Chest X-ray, PA view. Patient: 63 years old, sex M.
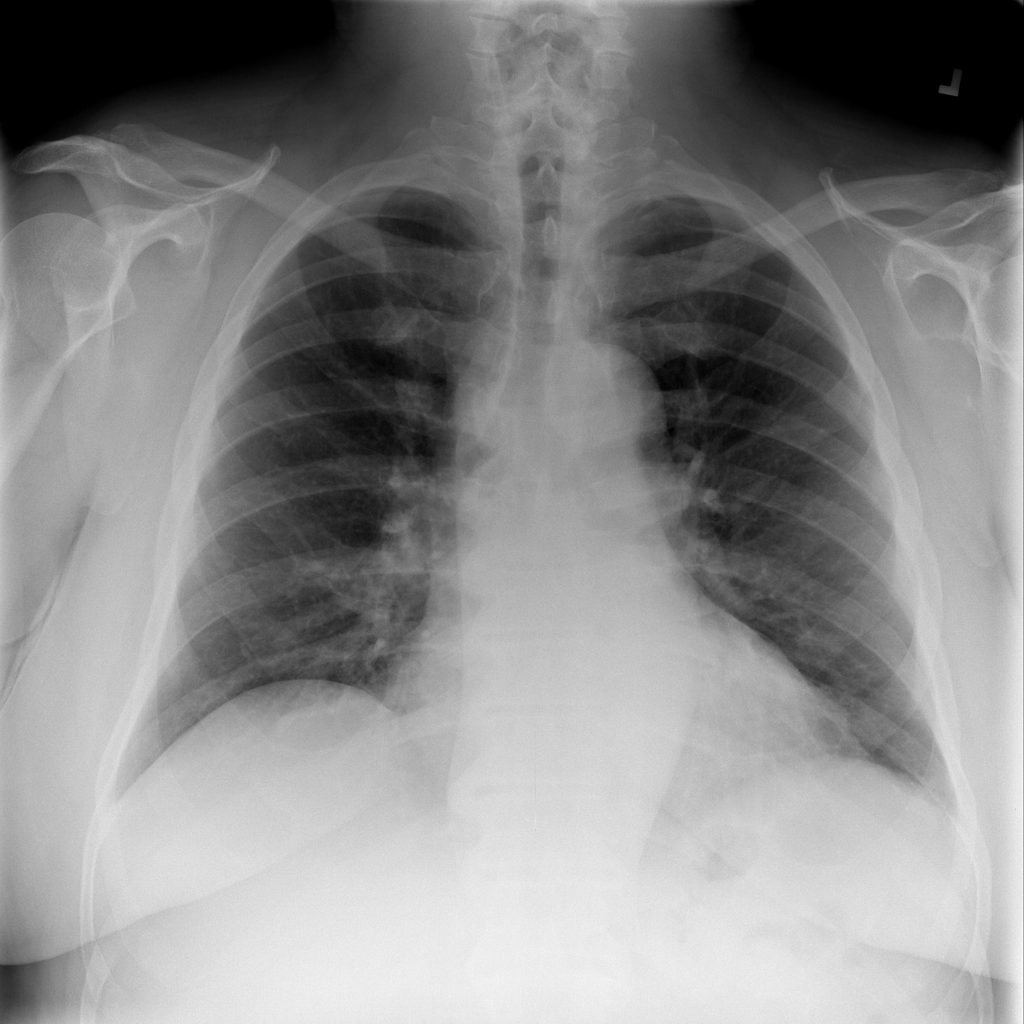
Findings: No Finding